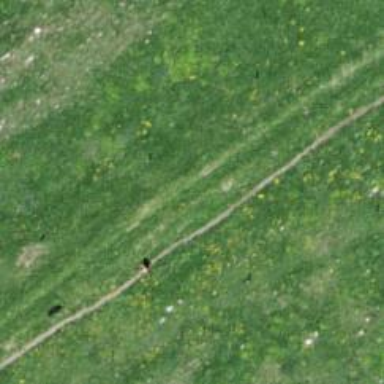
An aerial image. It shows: Grass path.